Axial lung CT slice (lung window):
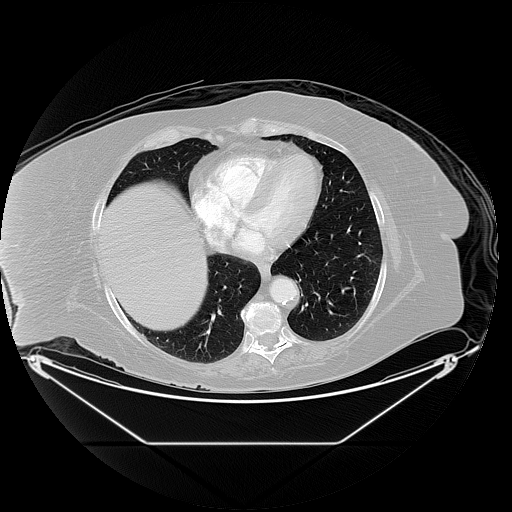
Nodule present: no